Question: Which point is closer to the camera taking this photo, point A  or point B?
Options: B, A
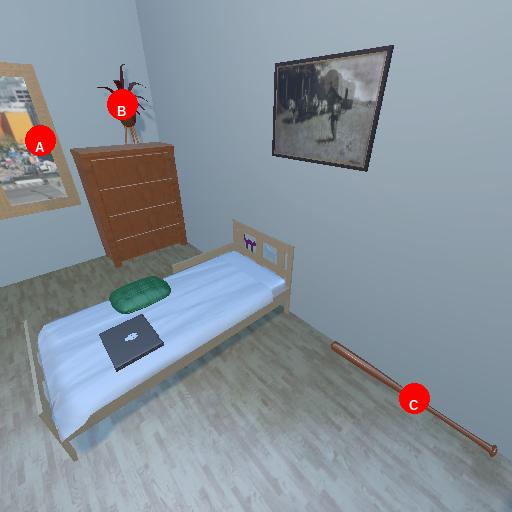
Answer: B